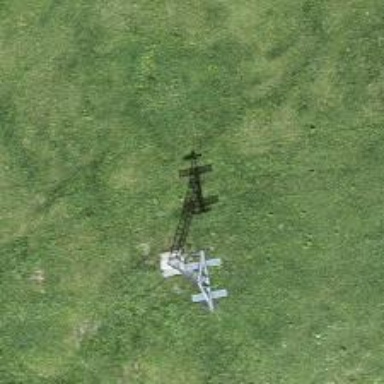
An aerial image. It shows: Pylon used for aerialway.